Field crop: tomato
Growth stage: 2
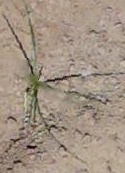
Species: cyperus